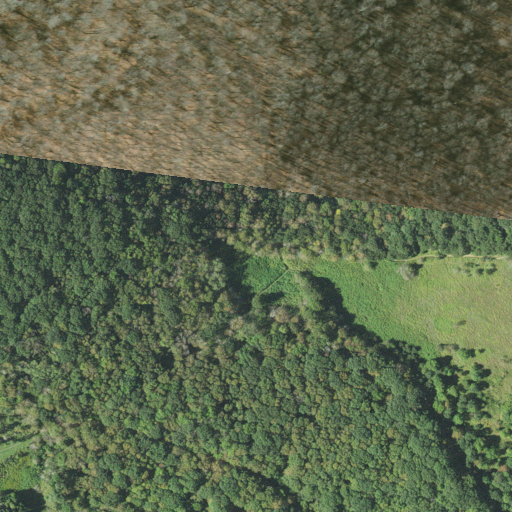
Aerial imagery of gap in Tennessee named Yellow Mountain Gap containing deciduous forest, open development, and shrub